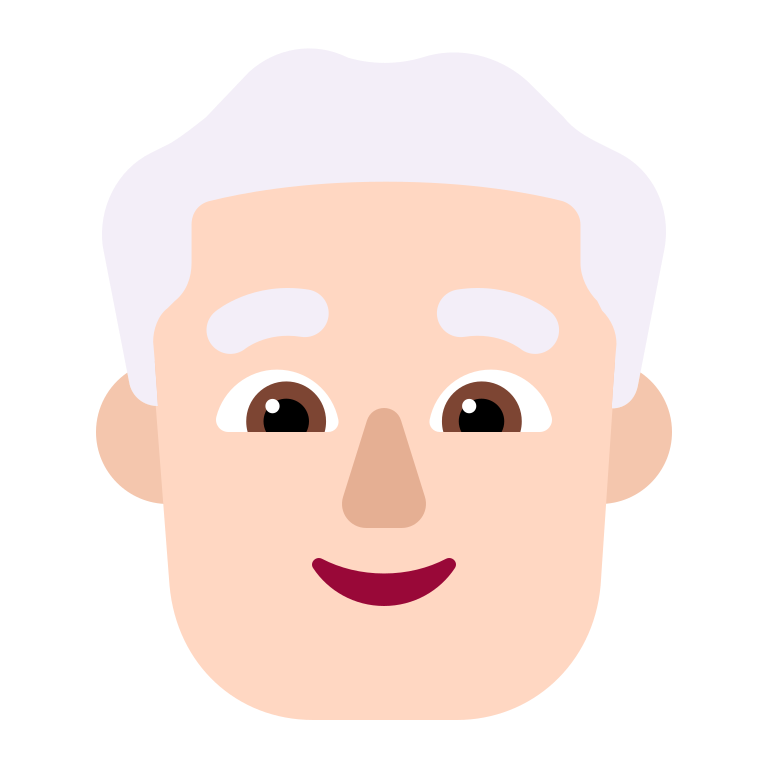
man white hair flat light